Field crop: tomato
Growth stage: 1
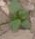
Species: solanum